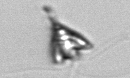
Label: Pyramimonas_longicauda